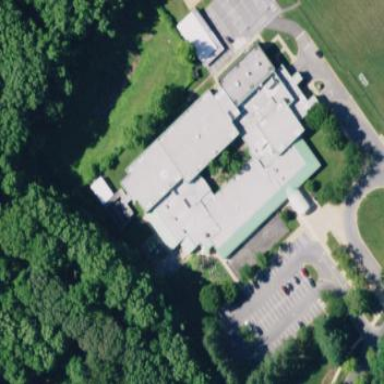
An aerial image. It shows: School building.